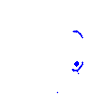
Particle: electron